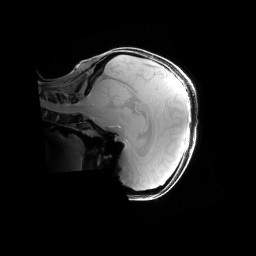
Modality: PDw
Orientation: sagittal
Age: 26
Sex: female
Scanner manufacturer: siemens
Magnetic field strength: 6.98 T
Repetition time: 1.3 s
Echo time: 0.00231 s